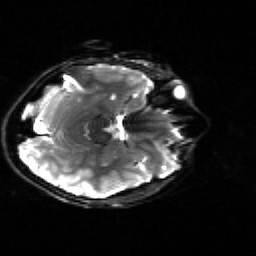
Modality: sbref
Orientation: axial
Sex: male
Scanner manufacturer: siemens
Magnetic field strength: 3 T
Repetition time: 5 s
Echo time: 0.071 s